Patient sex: M
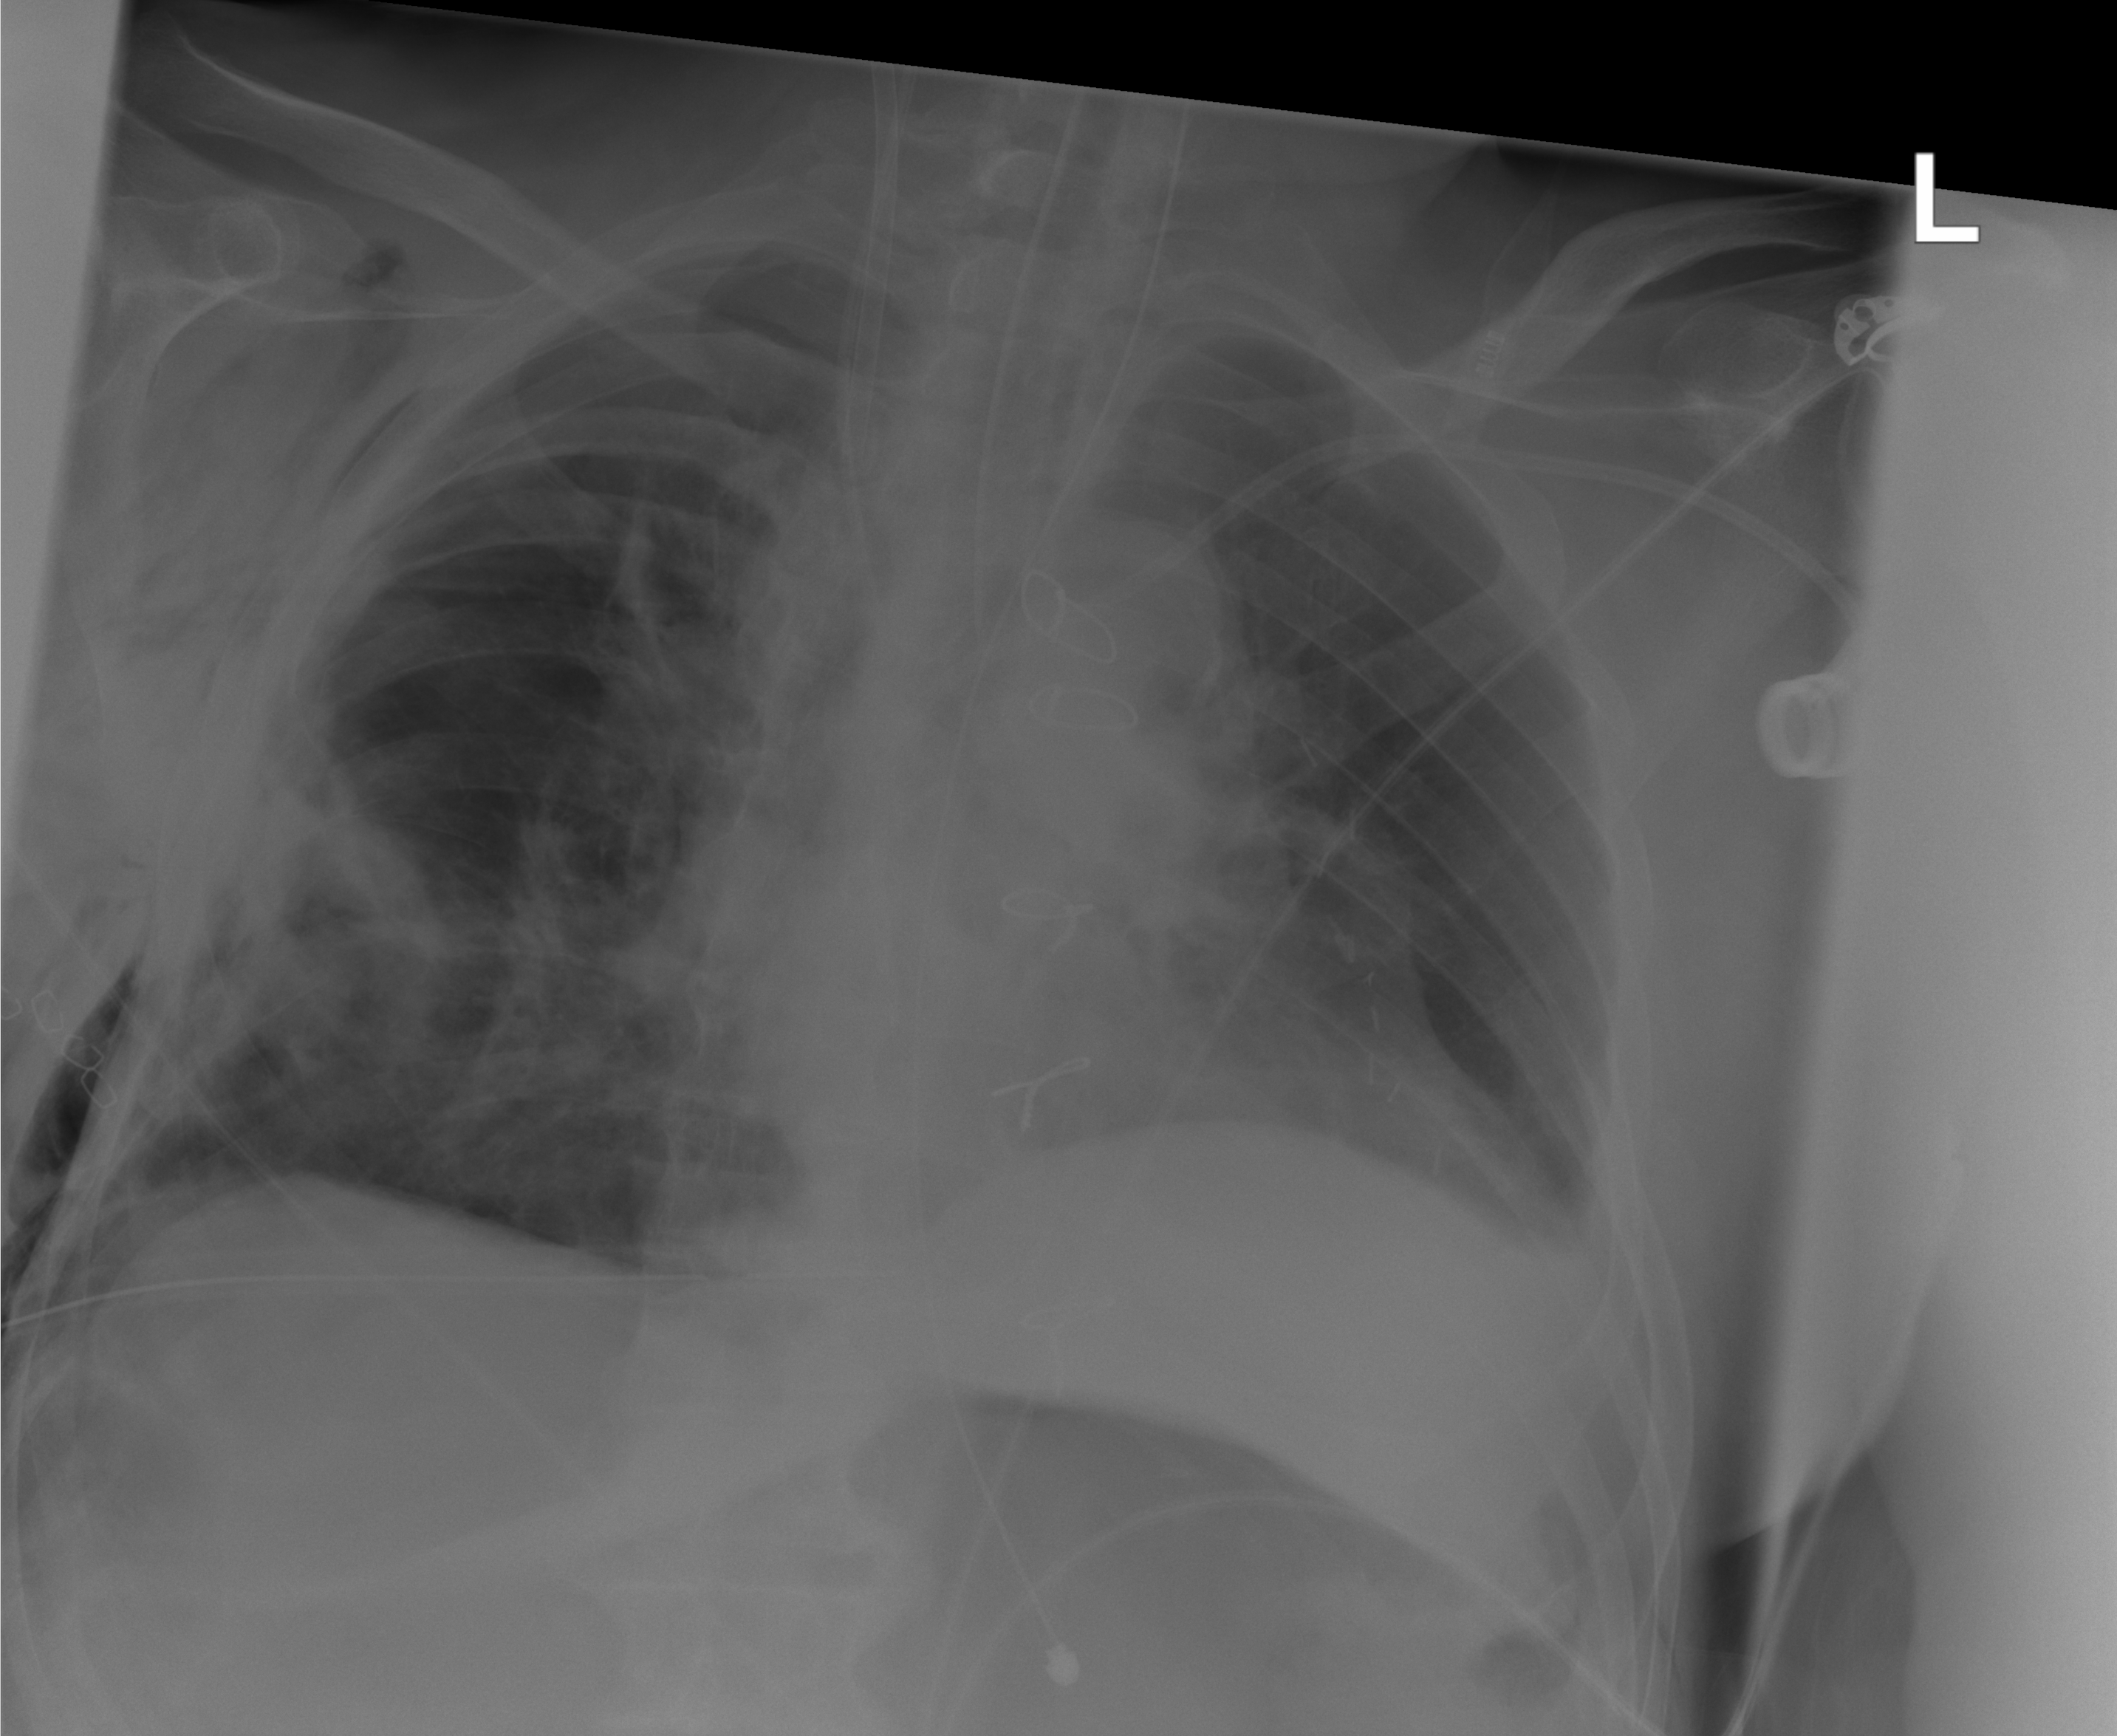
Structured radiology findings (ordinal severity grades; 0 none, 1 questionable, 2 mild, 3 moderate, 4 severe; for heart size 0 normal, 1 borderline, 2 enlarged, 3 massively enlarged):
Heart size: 0
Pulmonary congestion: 0
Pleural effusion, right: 0
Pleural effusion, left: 2
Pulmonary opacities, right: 0
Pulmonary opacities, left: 0
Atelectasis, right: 0
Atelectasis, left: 0